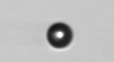
Label: bead